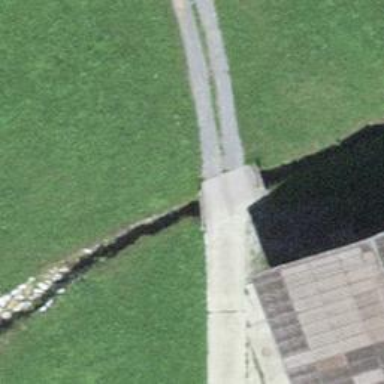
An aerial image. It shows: Track road with bridge. The track type is grade 3.